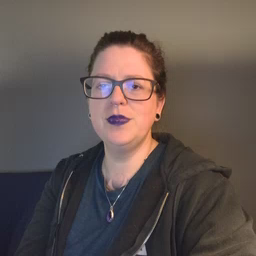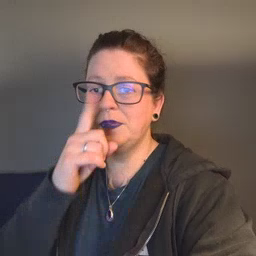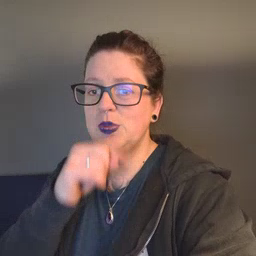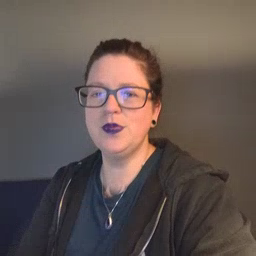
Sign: mouse